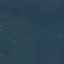
Label: Forest